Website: lowes
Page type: cart
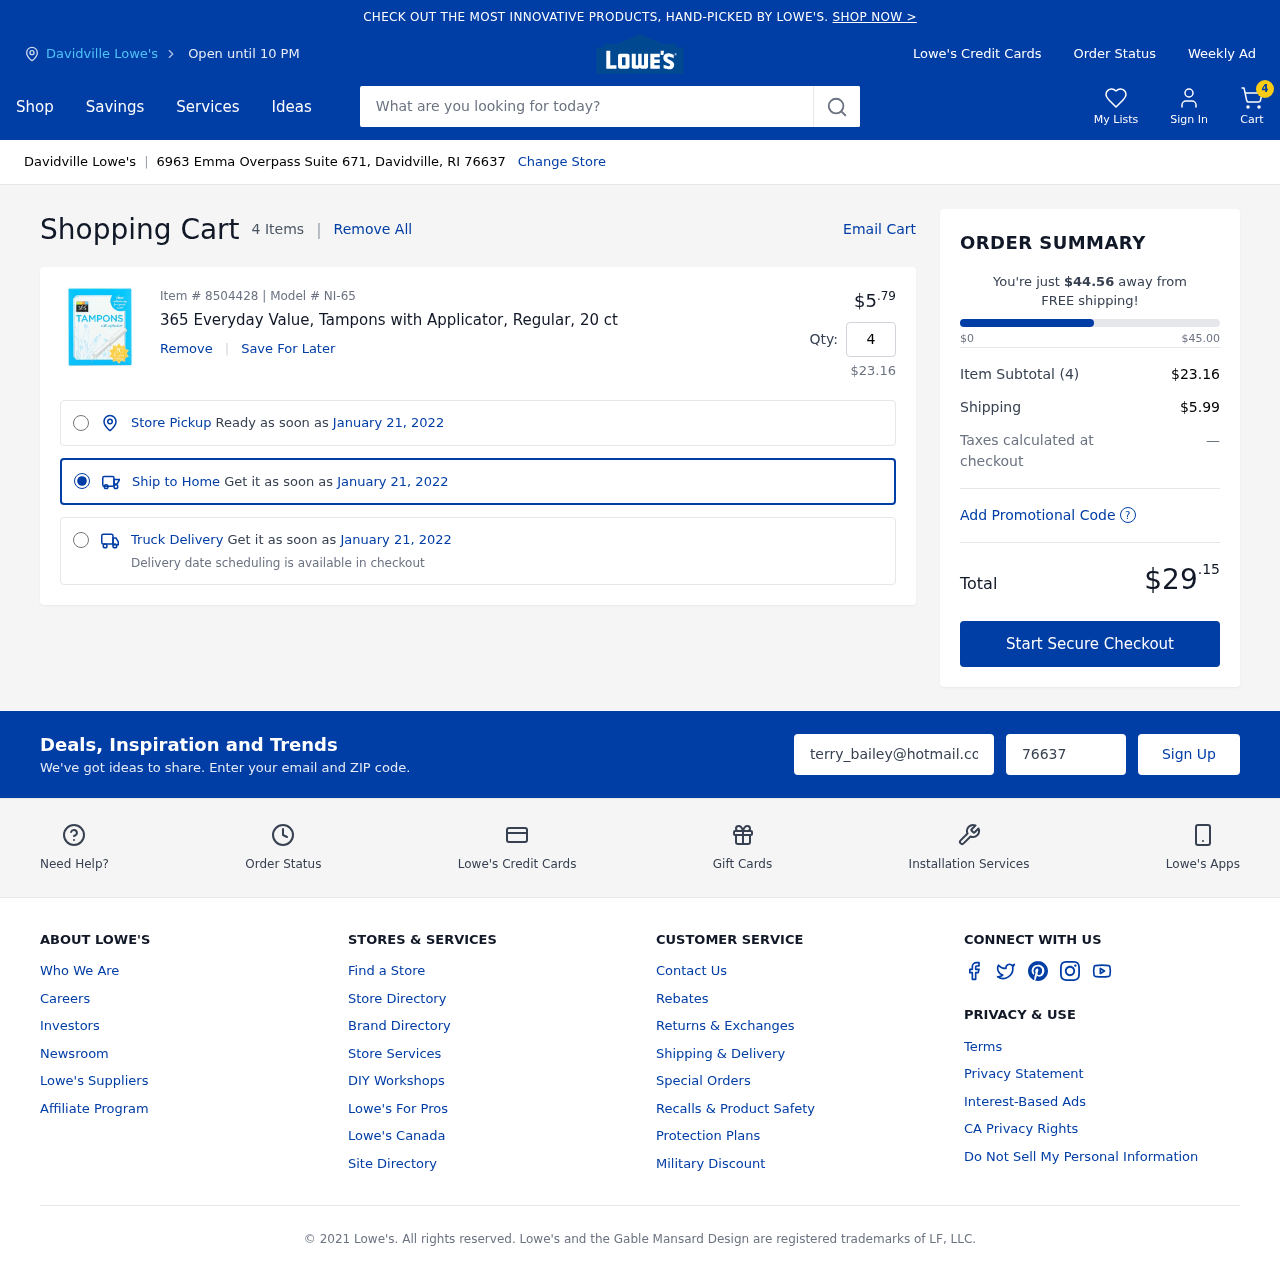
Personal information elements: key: PII_CITY
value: Davidville Lowe's
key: PII_EMAIL
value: terry_bailey@hotmail.com
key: PII_POSTCODE
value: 76637
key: PII_STREET
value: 6963 Emma Overpass Suite 671
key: PII_CITY_STATE_ZIP
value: Davidville, RI 76637
Product elements: key: PRODUCT1_NAME
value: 365 Everyday Value, Tampons with Applicator, Regular, 20 ct
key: PRODUCT1_PRICE
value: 5.79
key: PRODUCT1_QUANTITY
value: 4
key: PRODUCT1_SUBTOTAL
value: $23.16
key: PRODUCT_ITEM_NUMBER
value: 8504428
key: PRODUCT_MODEL_NUMBER
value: NI-65
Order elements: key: ORDER_NUM_ITEMS
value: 4
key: ORDER_NUM_ITEMS
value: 4 Items
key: ORDER_DELIVERY_DATE
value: January 21, 2022
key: ORDER_SUBTOTAL
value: $23.16
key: ORDER_SHIPPING_COST
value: $5.99
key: ORDER_TOTAL
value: $29.15
Search elements: key: HEADER_SEARCH
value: What are you looking for today?